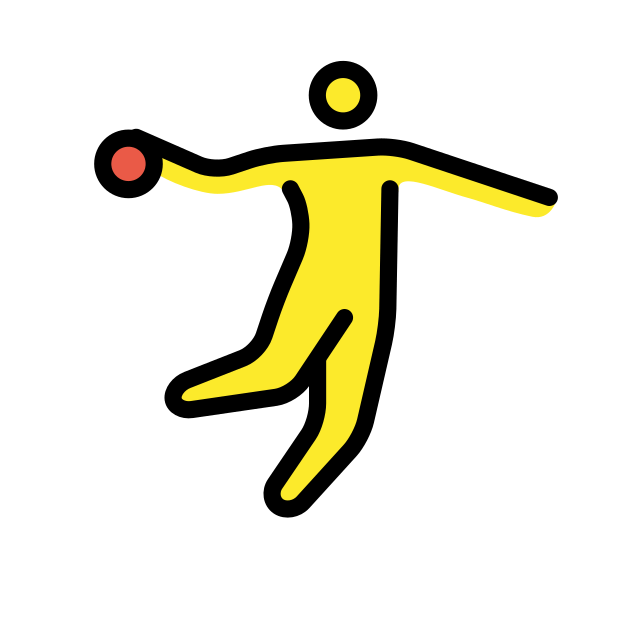
Emoji: 🤾
Name: handball
Unicode: 0x1f93e